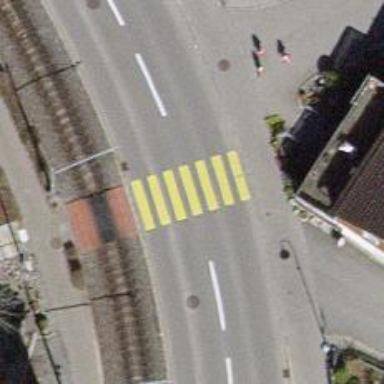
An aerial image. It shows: Marked crossing on footway.